Identify the transformations in the second image compared to the first.
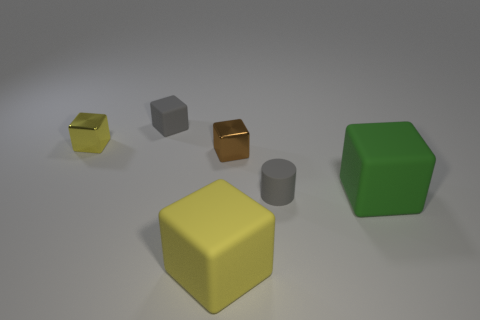
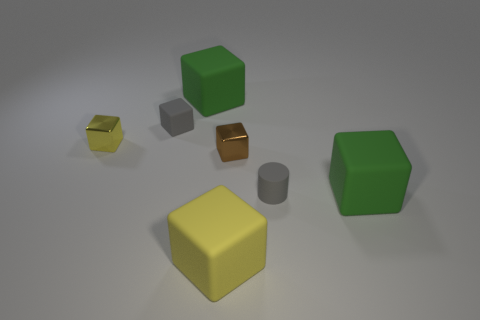
the big green matte block that is behind the yellow shiny block has been newly placed
the large green matte cube that is behind the small yellow metallic object has appeared
the big green matte block left of the brown block has appeared
the big green matte block left of the tiny gray rubber cylinder has been newly placed